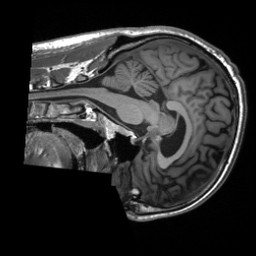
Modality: T1w
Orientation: sagittal
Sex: male
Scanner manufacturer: siemens
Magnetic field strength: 3 T
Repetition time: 2.3 s
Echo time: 0.00226 s